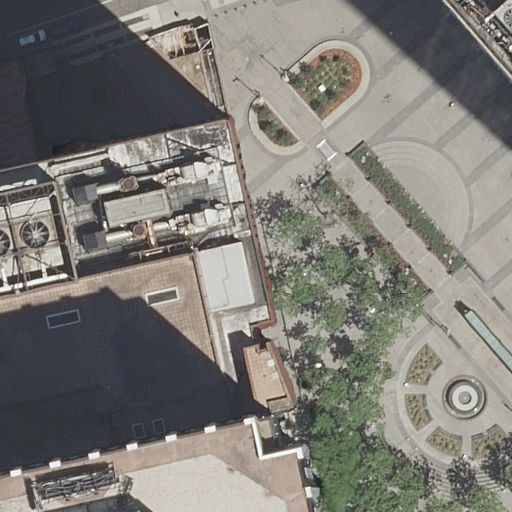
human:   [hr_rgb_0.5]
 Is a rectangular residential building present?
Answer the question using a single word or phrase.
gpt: yes

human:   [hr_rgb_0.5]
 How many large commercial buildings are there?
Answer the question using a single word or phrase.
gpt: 0

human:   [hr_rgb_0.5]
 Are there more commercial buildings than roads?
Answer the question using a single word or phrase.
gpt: no

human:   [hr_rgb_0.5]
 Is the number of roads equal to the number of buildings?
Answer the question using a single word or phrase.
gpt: no

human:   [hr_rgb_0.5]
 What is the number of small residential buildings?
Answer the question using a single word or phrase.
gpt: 2

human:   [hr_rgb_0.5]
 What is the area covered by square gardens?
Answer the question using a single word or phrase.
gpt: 0m2

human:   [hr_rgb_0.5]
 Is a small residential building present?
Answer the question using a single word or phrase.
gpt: yes

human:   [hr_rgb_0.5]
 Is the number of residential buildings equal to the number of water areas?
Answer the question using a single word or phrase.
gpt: no

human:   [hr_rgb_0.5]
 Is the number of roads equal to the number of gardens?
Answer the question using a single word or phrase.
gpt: no

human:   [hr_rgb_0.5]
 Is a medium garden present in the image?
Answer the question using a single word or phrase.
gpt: yes

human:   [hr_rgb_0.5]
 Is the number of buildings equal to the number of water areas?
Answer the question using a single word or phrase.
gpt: no

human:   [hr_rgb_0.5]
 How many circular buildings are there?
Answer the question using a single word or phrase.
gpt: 0

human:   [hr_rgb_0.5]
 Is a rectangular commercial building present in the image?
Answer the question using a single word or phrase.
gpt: no

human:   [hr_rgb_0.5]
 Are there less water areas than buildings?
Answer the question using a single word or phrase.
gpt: yes

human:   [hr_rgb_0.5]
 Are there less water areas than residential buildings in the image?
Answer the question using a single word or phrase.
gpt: yes

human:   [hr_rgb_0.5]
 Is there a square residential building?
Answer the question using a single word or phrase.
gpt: no

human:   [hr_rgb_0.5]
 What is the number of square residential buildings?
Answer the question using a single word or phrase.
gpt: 0

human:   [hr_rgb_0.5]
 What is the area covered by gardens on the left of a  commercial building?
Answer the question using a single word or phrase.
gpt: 0m2

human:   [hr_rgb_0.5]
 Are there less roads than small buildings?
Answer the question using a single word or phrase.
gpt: no

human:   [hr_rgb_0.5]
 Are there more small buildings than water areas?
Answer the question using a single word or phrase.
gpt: yes

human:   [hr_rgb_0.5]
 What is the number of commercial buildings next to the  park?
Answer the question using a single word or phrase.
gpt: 0

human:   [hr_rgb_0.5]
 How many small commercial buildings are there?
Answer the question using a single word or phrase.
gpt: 0

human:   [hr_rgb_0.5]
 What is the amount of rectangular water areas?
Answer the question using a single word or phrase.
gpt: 1

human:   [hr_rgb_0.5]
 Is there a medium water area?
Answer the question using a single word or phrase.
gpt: no

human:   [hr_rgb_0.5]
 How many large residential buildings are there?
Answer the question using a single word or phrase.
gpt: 1

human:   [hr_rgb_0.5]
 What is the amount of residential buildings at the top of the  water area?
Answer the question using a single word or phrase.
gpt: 2

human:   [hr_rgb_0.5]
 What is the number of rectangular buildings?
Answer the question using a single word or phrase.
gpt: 2

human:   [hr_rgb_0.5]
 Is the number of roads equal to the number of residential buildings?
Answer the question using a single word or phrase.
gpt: no

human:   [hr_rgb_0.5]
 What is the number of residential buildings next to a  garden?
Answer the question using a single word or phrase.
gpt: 5

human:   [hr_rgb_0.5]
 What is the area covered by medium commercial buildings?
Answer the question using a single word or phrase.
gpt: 0m2

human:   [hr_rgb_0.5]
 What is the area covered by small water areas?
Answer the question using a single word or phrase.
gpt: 52m2

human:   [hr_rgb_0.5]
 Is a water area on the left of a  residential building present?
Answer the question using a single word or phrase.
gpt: yes

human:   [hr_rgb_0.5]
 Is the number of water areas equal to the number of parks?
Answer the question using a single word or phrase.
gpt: yes

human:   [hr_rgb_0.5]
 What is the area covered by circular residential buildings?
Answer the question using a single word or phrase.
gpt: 0m2

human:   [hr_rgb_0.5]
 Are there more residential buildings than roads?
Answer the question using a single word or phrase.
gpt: yes

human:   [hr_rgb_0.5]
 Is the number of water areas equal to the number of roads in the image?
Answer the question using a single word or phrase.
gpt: no